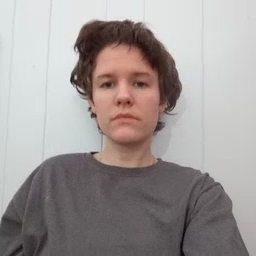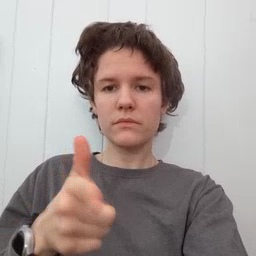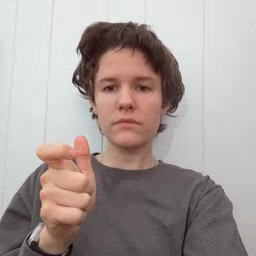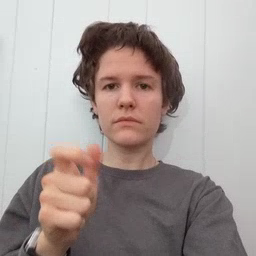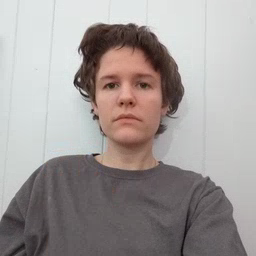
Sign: fast